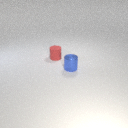
small blue metal cylinder to the right of small red rubber cylinder